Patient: sex M, age 64
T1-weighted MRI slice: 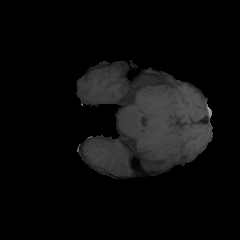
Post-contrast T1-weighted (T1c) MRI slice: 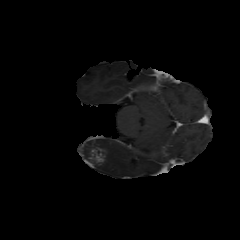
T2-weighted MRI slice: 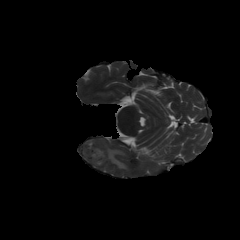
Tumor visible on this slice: yes
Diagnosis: Glioblastoma, IDH-wildtype
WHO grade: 4